Question: I need to find the domain_link_id's , which doesn't have any (is_active = true) value.

I've created following query,but this query doesn't work properly.Could you please help me to fix this query?
'''
SELECT distinct domain_link_history.id,domain_link_history.domain_link_id
FROM domain_link_history
INNER JOIN (
SELECT id,is_active
FROM domain_link_history
GROUP BY domain_link_id HAVING count(is_active) > 1) dlh2
ON domain_link_history.id = dlh2.id
where domain_link_history.is_active = false
'''
Thank you in advance.
Cheers,
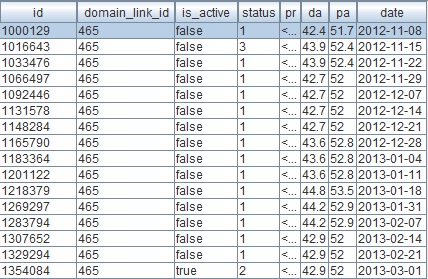
Answer: I've modified <URL>'s query and now it works.
'''
SELECT domain_link_id,
SUM(IF(is_active = 'true', 1, 0)) AS false_count ,
Count(is_active) as history_row_count
FROM domain_link_history
GROUP BY domain_link_id
HAVING false_count = history_row_count
'''